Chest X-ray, AP view. Patient: 44 years old, sex M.
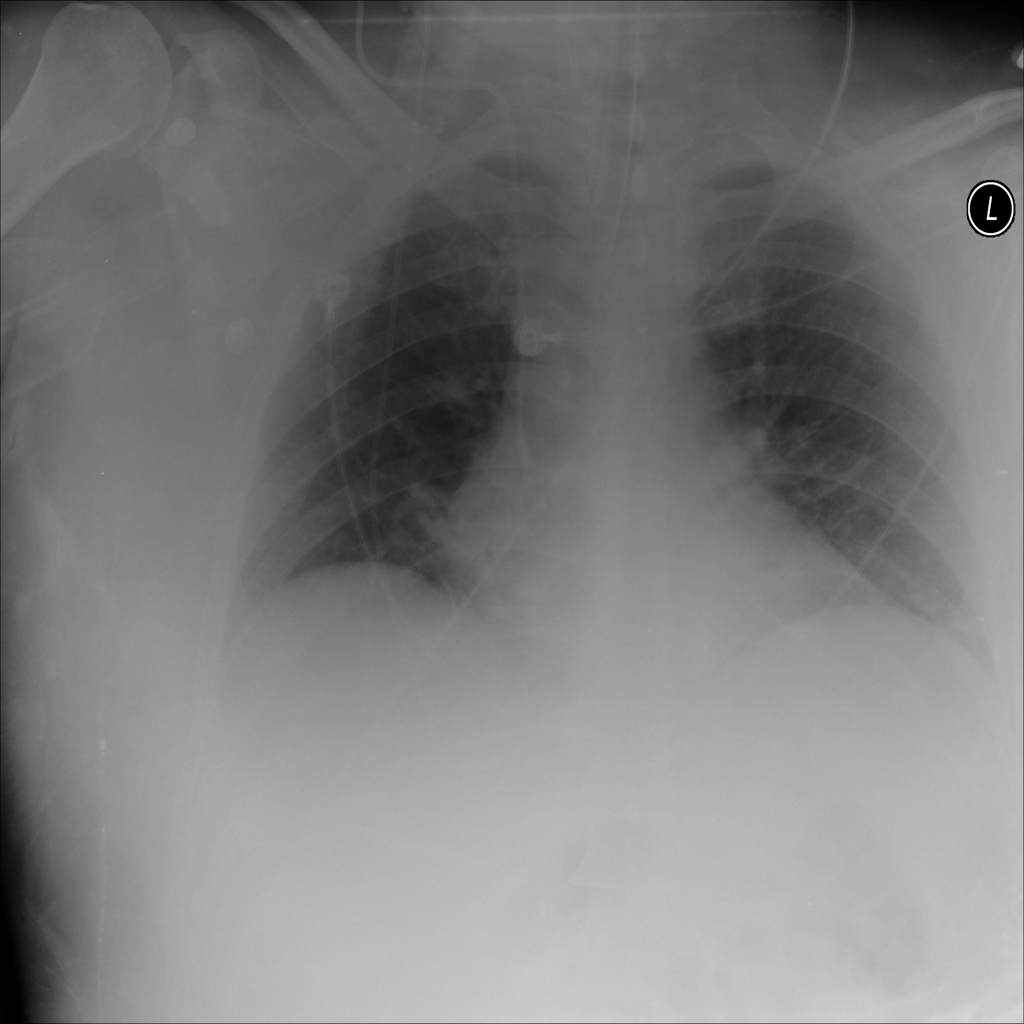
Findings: No Finding